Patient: sex M, age 48
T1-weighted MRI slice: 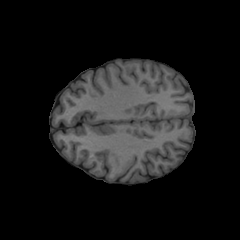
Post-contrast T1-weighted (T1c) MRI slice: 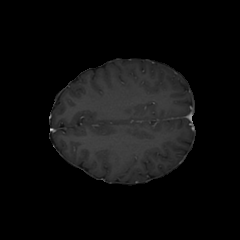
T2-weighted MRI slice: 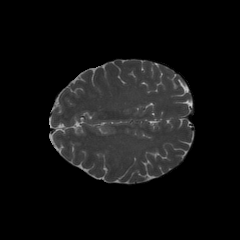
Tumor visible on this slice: no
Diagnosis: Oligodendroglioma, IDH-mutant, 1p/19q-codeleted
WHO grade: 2